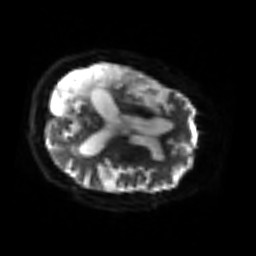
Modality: sbref
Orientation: axial
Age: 67
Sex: male
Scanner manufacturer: siemens
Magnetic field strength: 3 T
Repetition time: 3.2 s
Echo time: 0.081 s